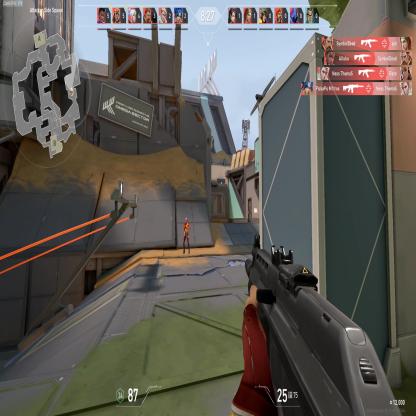
Label: enemy